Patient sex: F
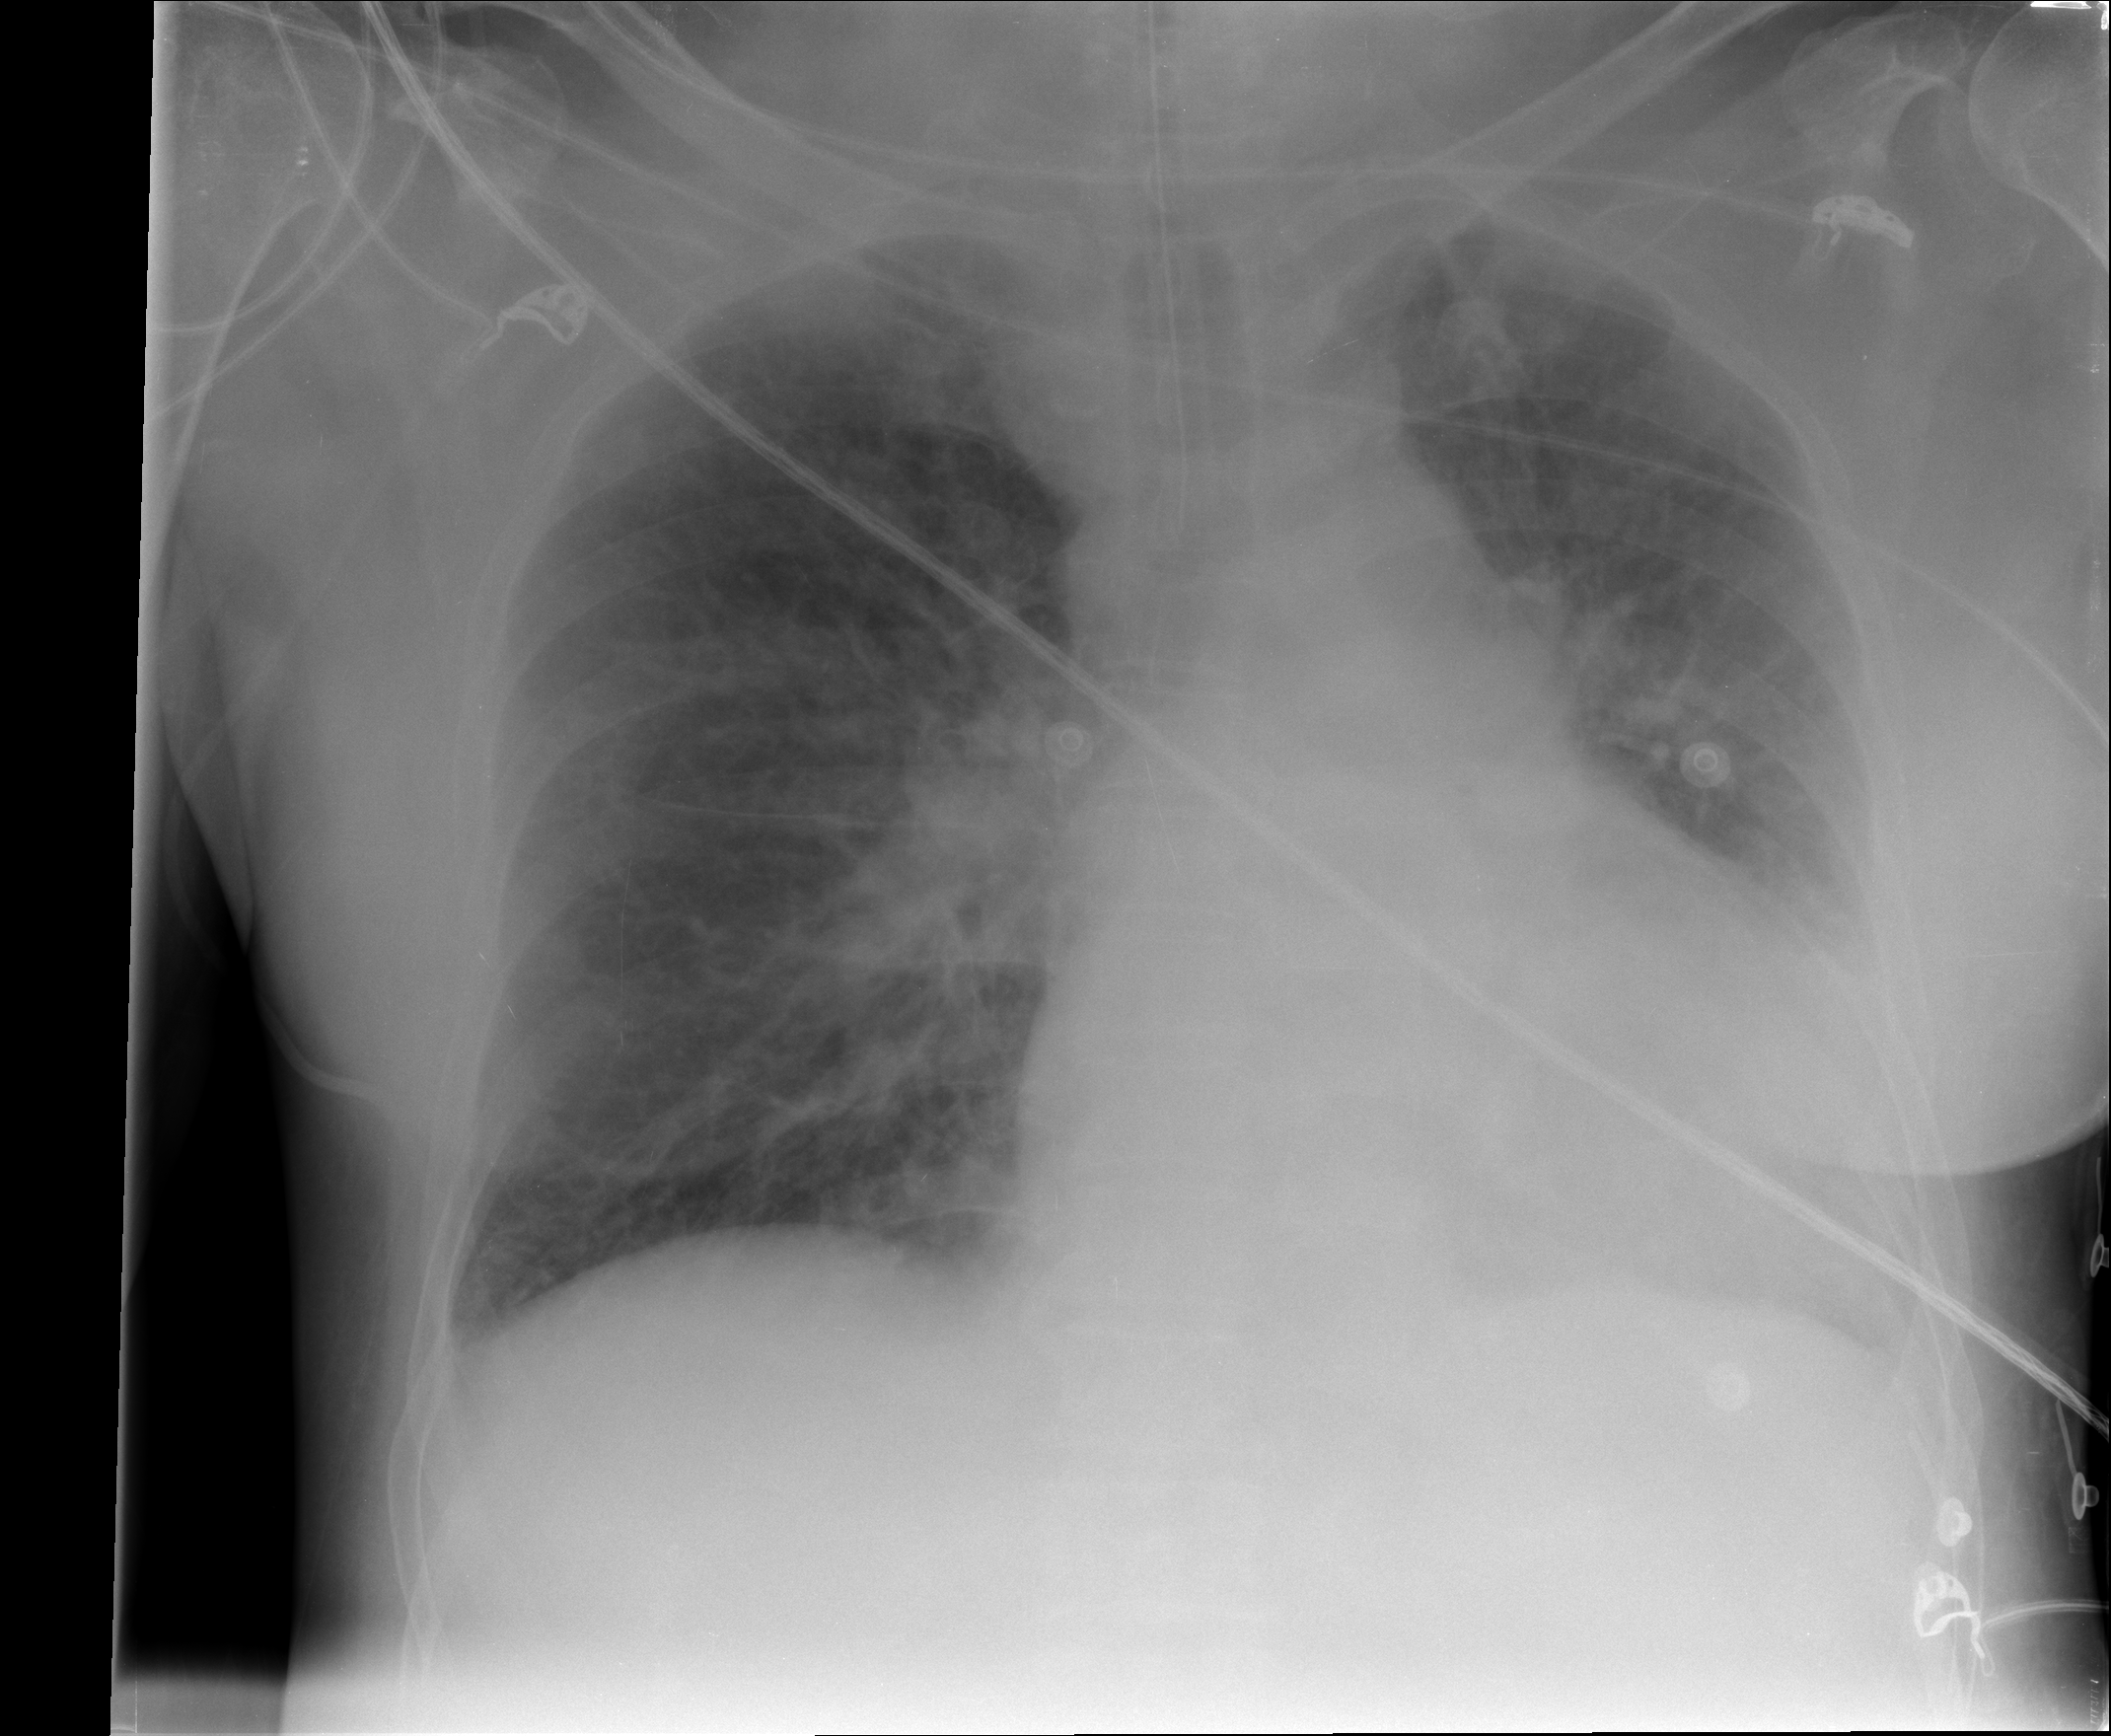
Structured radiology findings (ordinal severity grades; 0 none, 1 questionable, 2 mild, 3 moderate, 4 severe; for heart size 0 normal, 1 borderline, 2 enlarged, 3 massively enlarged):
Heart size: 2
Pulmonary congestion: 2
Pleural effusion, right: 0
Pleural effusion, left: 0
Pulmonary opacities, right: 2
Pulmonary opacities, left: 2
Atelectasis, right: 0
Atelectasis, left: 0